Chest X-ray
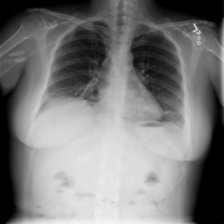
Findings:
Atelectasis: negative
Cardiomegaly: negative
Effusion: negative
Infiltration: negative
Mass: negative
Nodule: negative
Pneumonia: negative
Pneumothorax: negative
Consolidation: negative
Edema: negative
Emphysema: negative
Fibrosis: negative
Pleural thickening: negative
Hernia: negative